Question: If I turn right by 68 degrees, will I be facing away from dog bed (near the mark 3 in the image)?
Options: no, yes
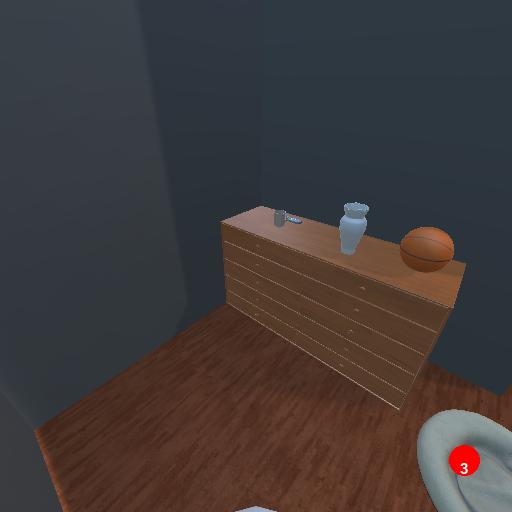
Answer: no